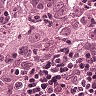
Metastatic tissue present: yes